Question: So I have an app that has authentication on it
here is the flow:
LoginPage -> Register -> RegisterConfirmation -> OTP Code -> EmailVerification -> Homepage
I want that if the user is already on OTP Code or Email Verification and he pressed the back button, the user will get straight to Homepage because he already got the AccessToken since RegisterConfirmation.
Here's the flow I want to look like:

How can I possible does this, I've already done some research but all I got is only how to finish only one activity (parent)?
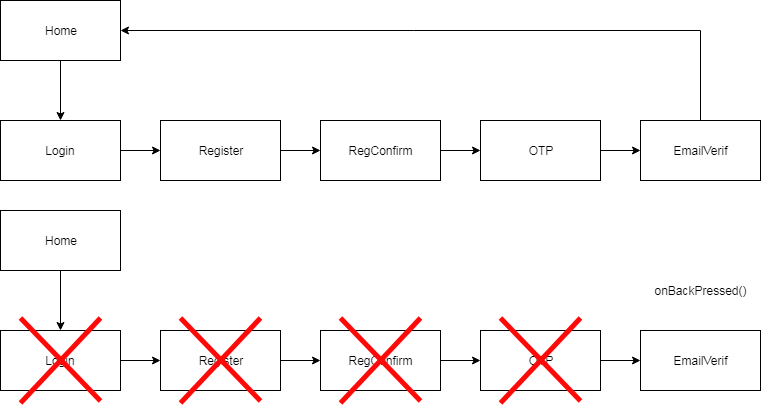
Answer: Don't let the user go to OTP Code and check in registerconfirmation activity if the user already obtained his token access.
If you try to start an activity say A and you are in the current activity say D, you can use this with your intent :
'''
intent.addFlags(Intent.FLAG_ACTIVITY_CLEAR_TOP)
'''
To clear top activities (B,C,D)
EDIT:
You can keep the current instance of your activity using
'''
intent.addFlags(Intent.FLAG_ACTIVITY_CLEAR_TOP | Intent.FLAG_ACTIVITY_SINGLE_TOP);
'''